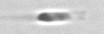
Label: flagellate_morphotype3